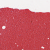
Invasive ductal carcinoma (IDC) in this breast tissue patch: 0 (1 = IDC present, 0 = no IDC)